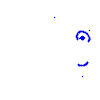
Particle: pion